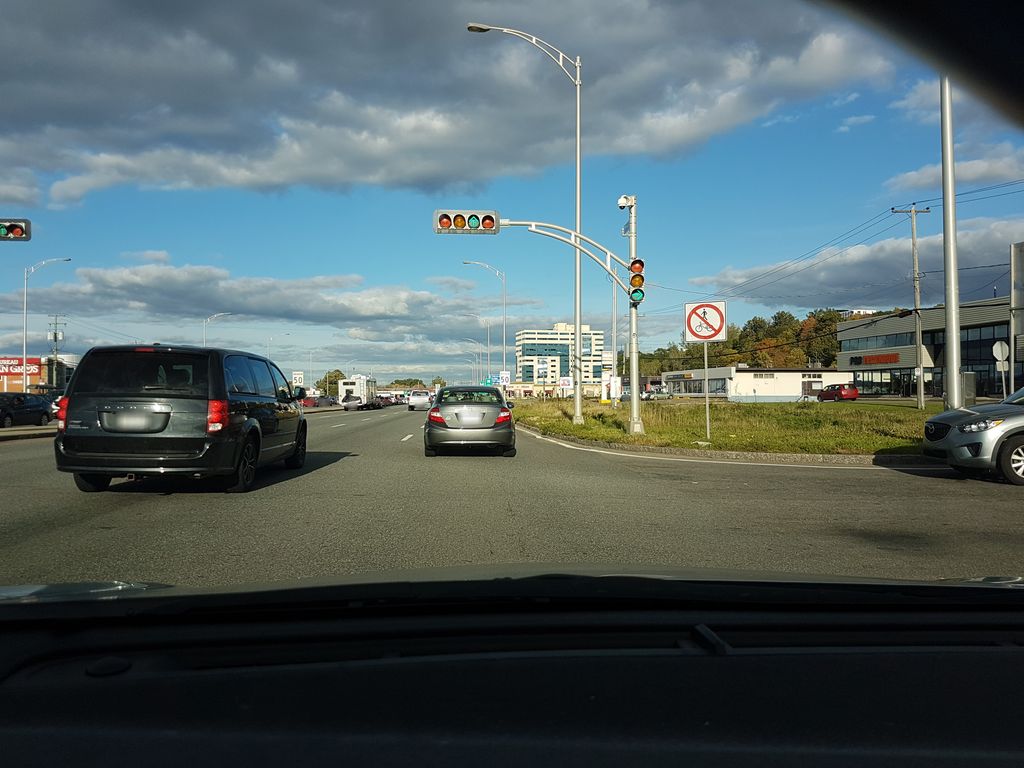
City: quebec_city